Aerial crown-view tile of a tropical tree (Barro Colorado Island, Panama), acquired 20240716:
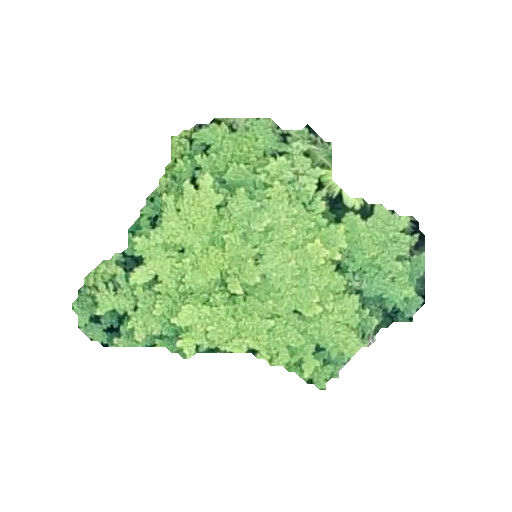
Species: Guapira myrtiflora
GBIF accepted scientific name: Guapira myrtiflora
Crown area: 93.967 m²